Question: When I doubleclick in Static Control, I will draw ellipse in Static Control in the position of mouse.(MFC);
But, It apears that:

And My code:
void CTreeShowLabel::OnLButtonDblClk(UINT nFlags, CPoint point)
{
//She Zhi Hua Bi
COLORREF black = RGB(255, 0, 0);
CPen pen(PS_SOLID, 1, black);
CClientDC Dc(GetDlgItem(IDC_TREESTATIC));
Dc.SelectObject(pen);
'''
//Zai Shu Biao Chu Hua Tu
CPoint curPos;
GetCursorPos(&curPos);
CPoint point1(0,0);
point1.x = curPos.x - 50;
point1.y = curPos.y - 50;
CPoint point2(0,0);
point2.x = curPos.x + 50;
point2.y = curPos.y + 50;
//Hua Yuan
Dc.Ellipse(CRect(point1, point2));
CStatic::OnLButtonDblClk(nFlags, point);
'''
}
About the Circle is terrible.
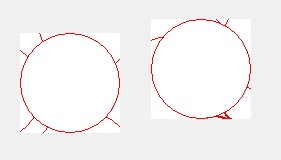
Answer: It doesn't seem a good idea to draw the ellipse in the OnLButtonDblClk event catcher. You should create your own class derived from CStatic and overwrite the OnPaint method.
Then from the event catcher you should tell the static that it has to draw the ellipse and where (for instance two member variables: bool m_bDraw / CPoint m_DrawingPoint) and call Invalidate in the Static.